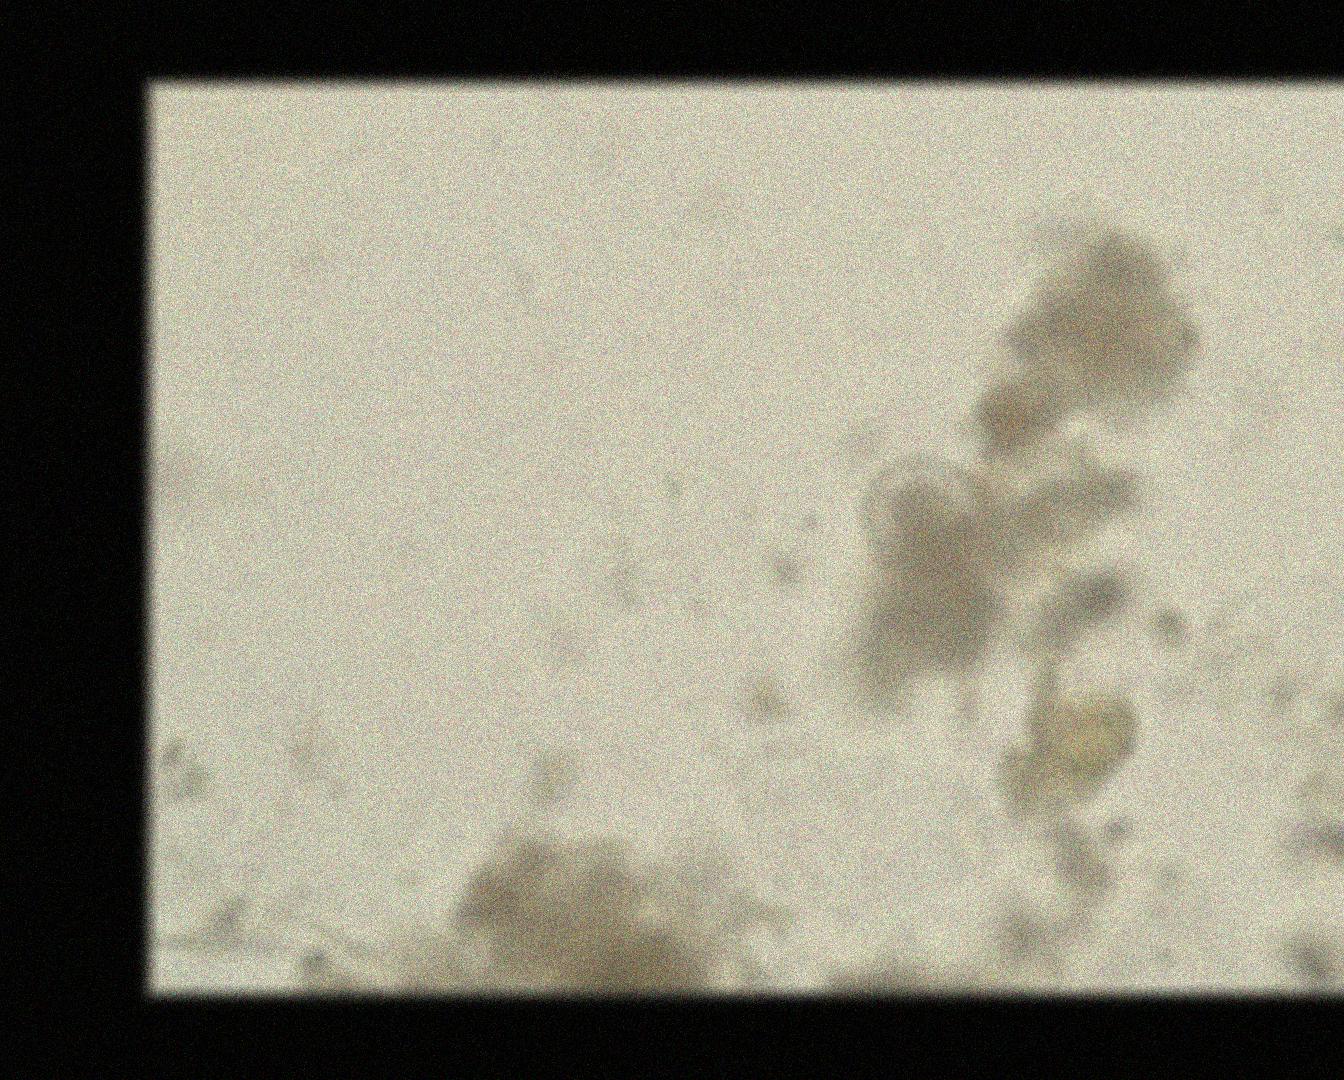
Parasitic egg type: Hymenolepis nana